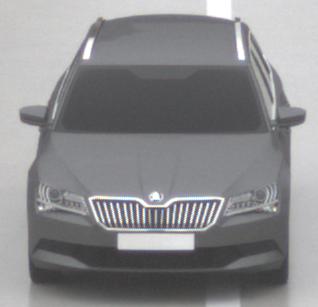
Make: Skoda
Model: Superb Combi 1.4 TSI
Detailed model: Superb (III) Combi
Model produced from: 2015/09
Model produced until: 2018/06
Doors: 5
Color: gray
Road condition: wet road
Daytime: midday
Contrast: low contrast